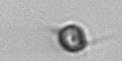
Label: Acanthoica_quattrospina